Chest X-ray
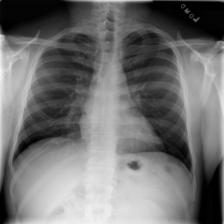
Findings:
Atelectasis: negative
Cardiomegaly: negative
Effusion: negative
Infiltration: negative
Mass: negative
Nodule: negative
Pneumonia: negative
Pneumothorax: negative
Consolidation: negative
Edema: negative
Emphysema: negative
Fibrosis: negative
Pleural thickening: negative
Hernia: negative